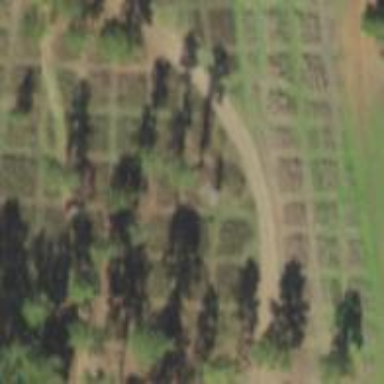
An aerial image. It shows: Orchard.